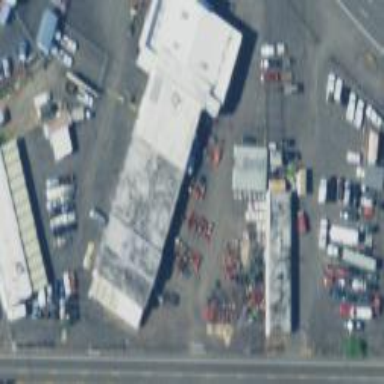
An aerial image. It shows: Agrarian shop located within building.